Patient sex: F
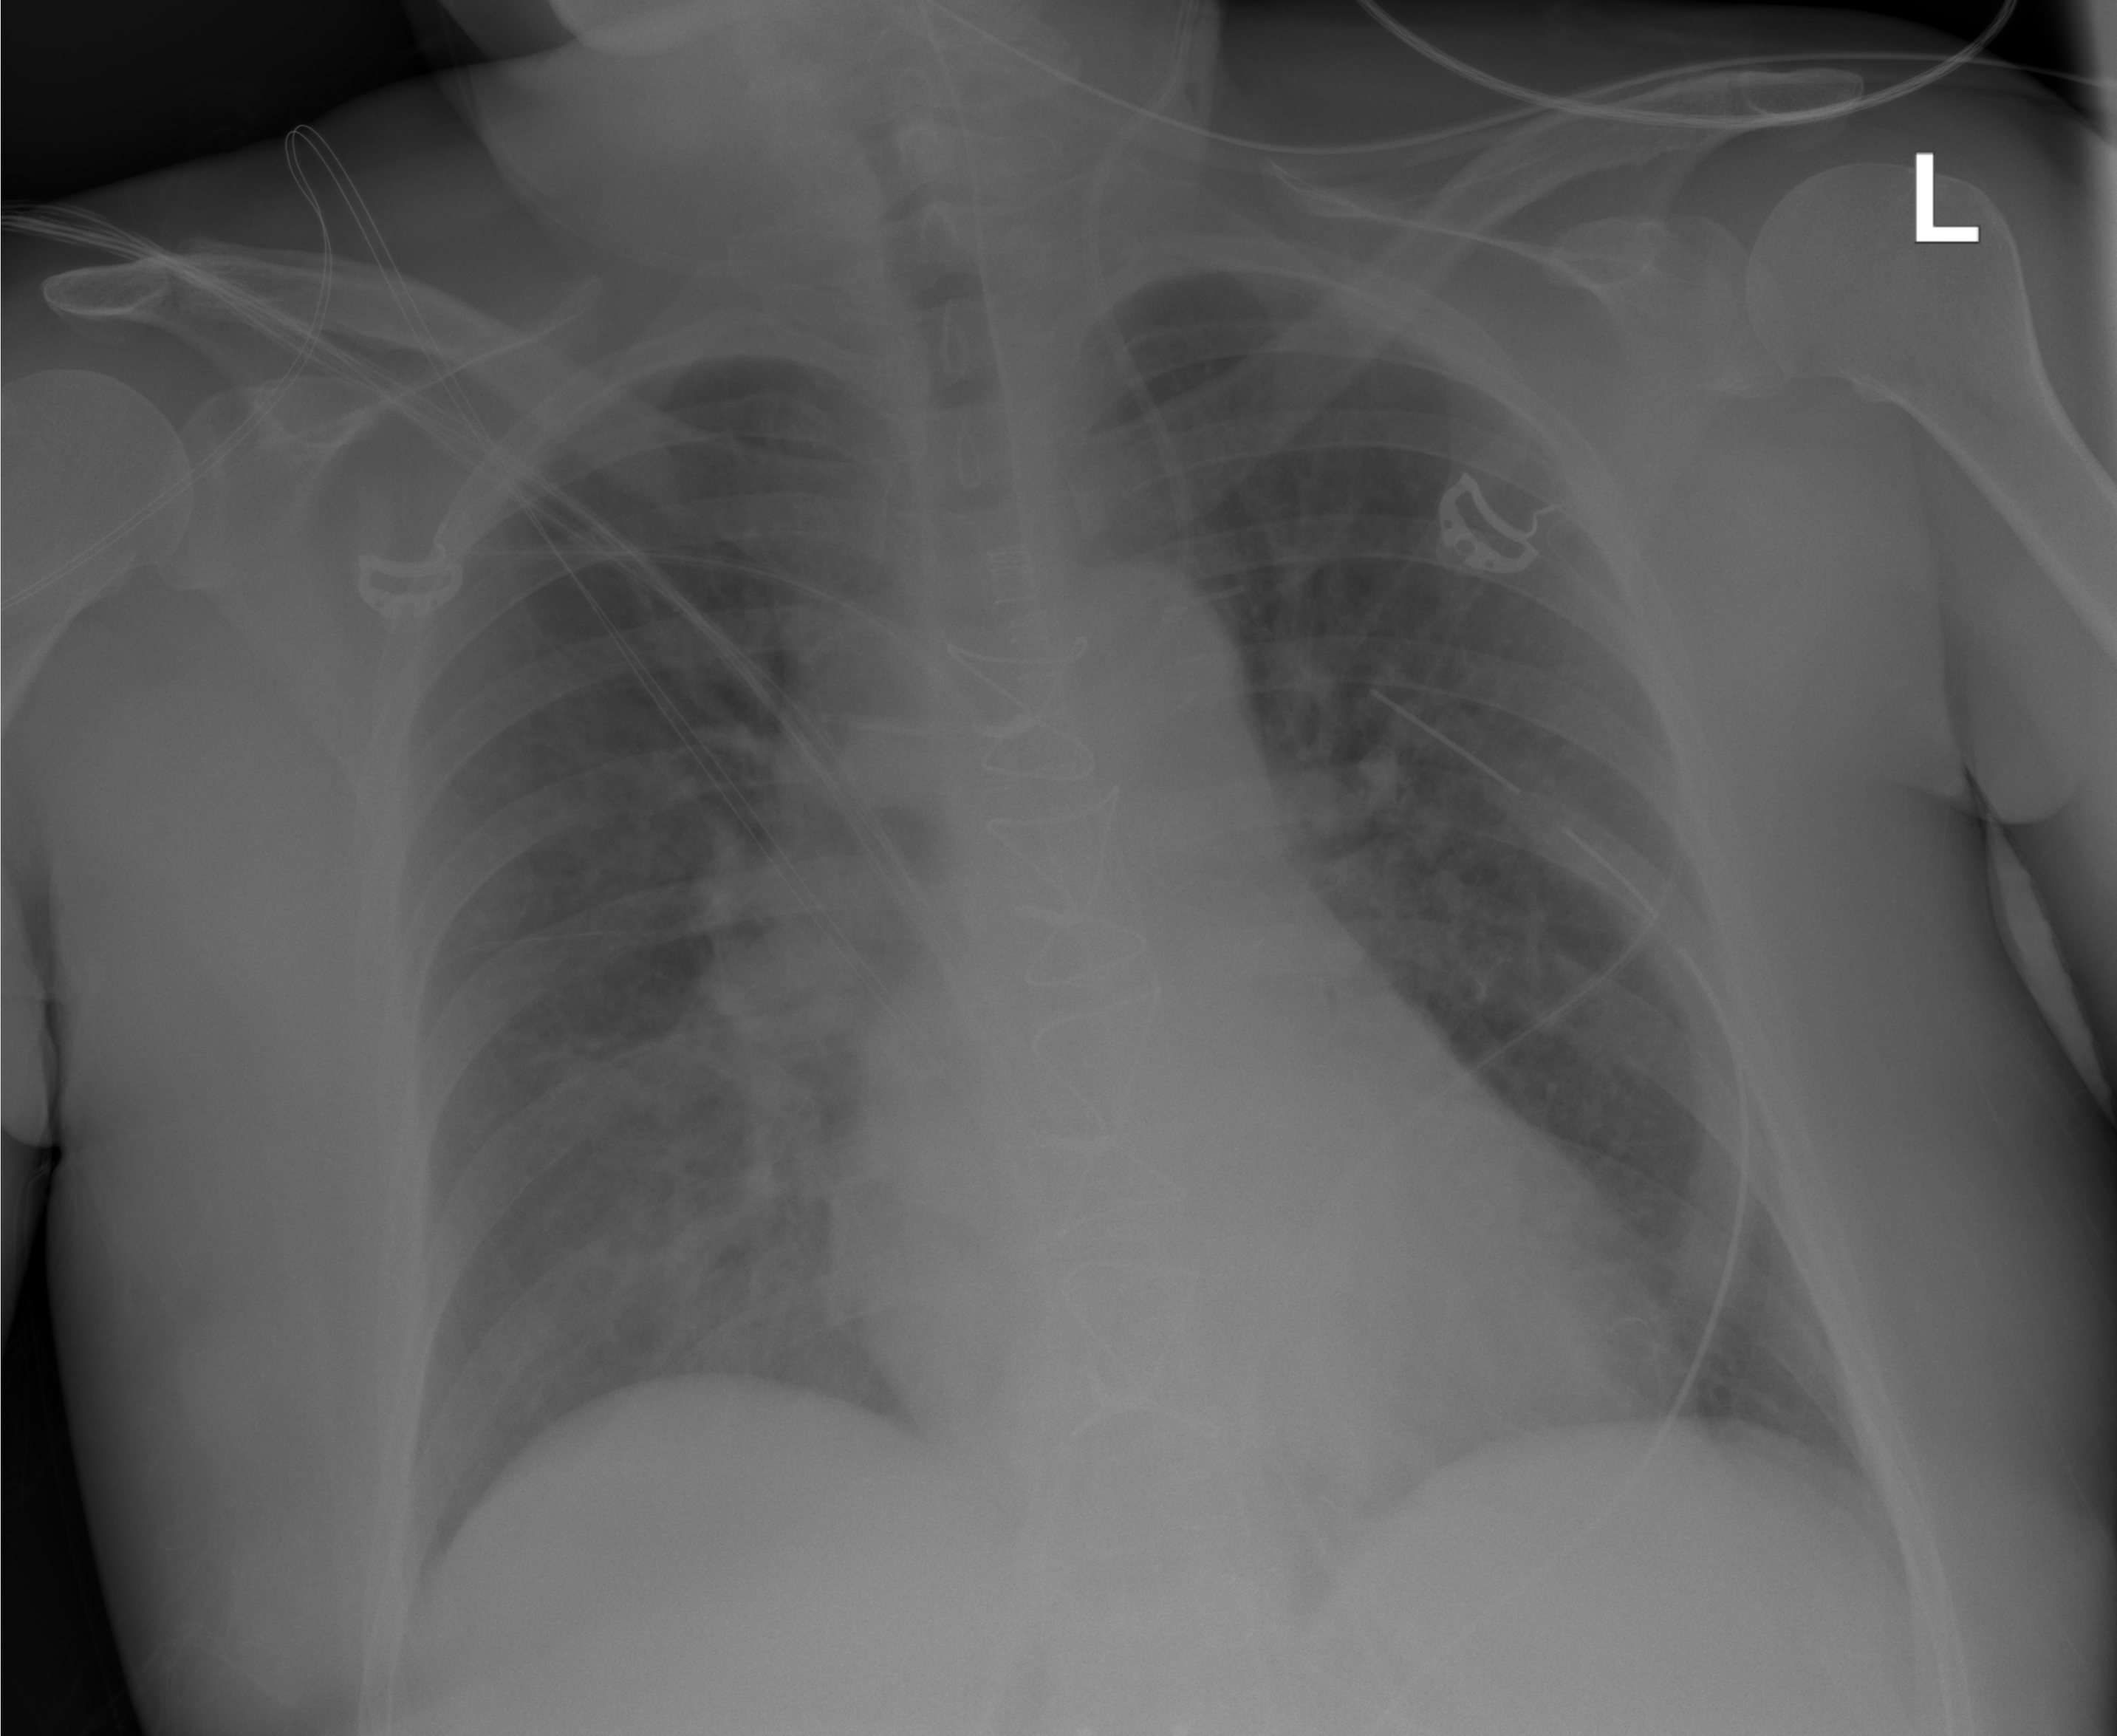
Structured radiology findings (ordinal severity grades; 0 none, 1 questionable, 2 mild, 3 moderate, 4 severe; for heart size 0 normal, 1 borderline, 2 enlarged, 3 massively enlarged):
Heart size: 0
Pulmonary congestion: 1
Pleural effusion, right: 0
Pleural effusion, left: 0
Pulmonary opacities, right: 1
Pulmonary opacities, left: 1
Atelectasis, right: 0
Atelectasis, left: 0